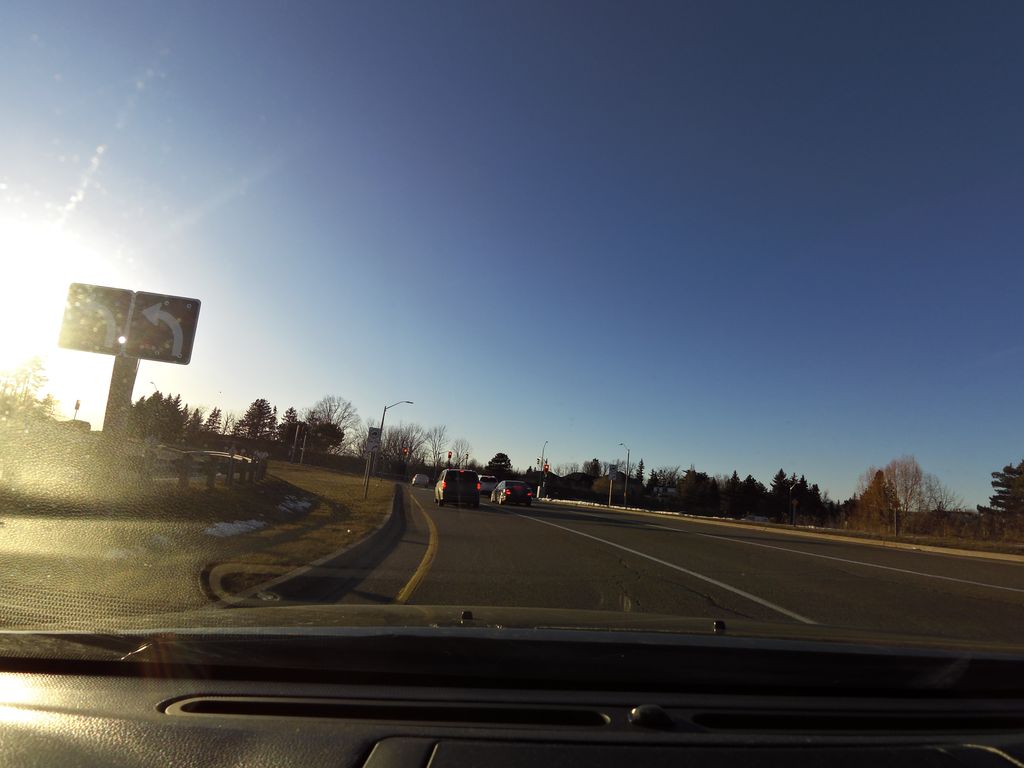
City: hamilton